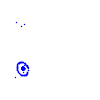
Particle: kaon